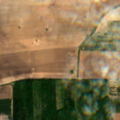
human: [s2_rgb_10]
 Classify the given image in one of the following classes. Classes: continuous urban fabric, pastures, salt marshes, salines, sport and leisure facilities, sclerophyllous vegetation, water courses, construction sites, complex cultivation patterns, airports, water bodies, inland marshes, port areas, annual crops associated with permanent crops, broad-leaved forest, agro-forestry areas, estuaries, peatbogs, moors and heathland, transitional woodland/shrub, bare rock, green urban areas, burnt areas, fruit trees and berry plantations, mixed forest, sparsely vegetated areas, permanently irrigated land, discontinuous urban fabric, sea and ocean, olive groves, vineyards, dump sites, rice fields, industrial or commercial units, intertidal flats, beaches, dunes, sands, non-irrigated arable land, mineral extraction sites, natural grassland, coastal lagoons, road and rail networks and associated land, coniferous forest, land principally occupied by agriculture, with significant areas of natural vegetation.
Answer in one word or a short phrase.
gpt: non-irrigated arable land, pastures, complex cultivation patterns, broad-leaved forest, mixed forest